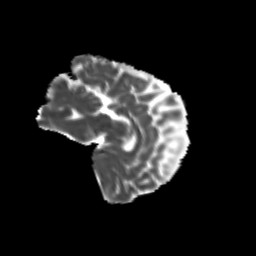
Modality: MD
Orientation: sagittal
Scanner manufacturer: siemens
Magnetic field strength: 3 T
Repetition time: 9.2 s
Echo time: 0.084 s